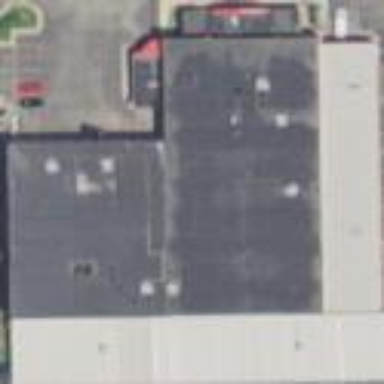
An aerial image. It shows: Storage rental shop located in building.